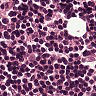
Metastatic tissue present: no